Question: I want to remove the letter artifacts "L:CC and Strin" from breast mammography using 'python'. How could I get that done? this is my image

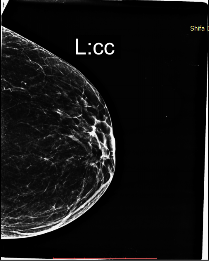
Answer: Here is one way to do that in Python/OpenCV.
- - - - - -
'''
import cv2
import numpy as np
# read image
img = cv2.imread('mammogram_letters.png')
# convert to gray
gray = cv2.cvtColor(img, cv2.COLOR_BGR2GRAY)
# create mask
thresh = cv2.threshold(gray, 247, 255, cv2.THRESH_BINARY)[1]
# dilate mask
kernel = cv2.getStructuringElement(cv2.MORPH_RECT, (3, 3))
mask = cv2.morphologyEx(thresh, cv2.MORPH_DILATE, kernel)
# apply change
result = img.copy()
result[mask == 255] = (0,0,0)
# save result
cv2.imwrite("mammogram_letters_thresh.png", thresh)
cv2.imwrite("mammogram_letters_mask.png", mask)
cv2.imwrite("mammogram_letters_blackened.png", result)
# show results
cv2.imshow("THRESH", thresh)
cv2.imshow("MASK", mask)
cv2.imshow("RESULT", result)
cv2.waitKey(0)
'''
Threshold image:
<URL>
Mask image:
<URL>
Result:
<URL>